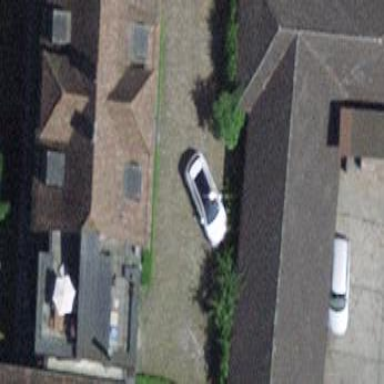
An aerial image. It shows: Garage.